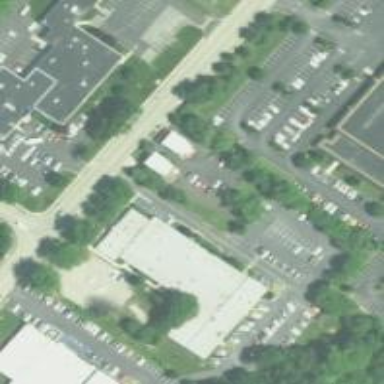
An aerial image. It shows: Commercial building.